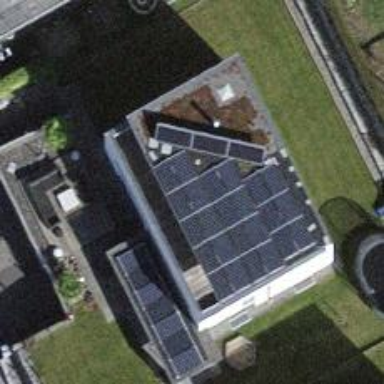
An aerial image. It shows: Solar power generator.